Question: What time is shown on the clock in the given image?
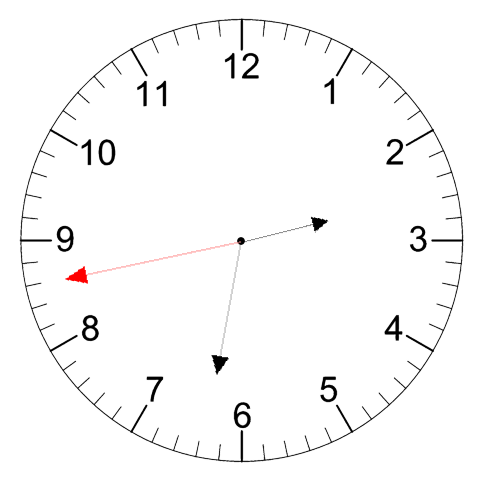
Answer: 02:31:43